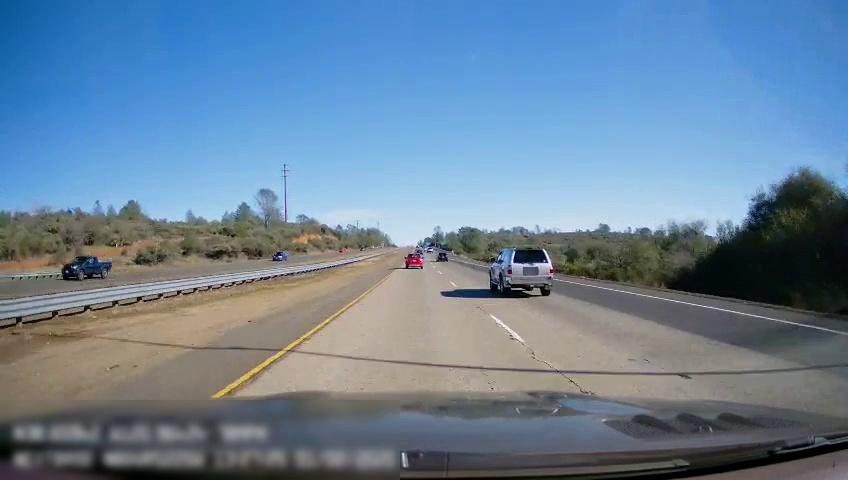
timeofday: Day
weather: Sunny
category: Drivable Space
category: Drivable Space
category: Vehicles | SUV
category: Vehicles | SUV
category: Vehicles | SUV
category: Vehicles | Truck
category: Vehicles | SUV
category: Lanes | Current Lane
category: Lanes | Current Lane
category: Lanes | Alternate Lane